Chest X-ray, PA view. Patient: 54 years old, sex M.
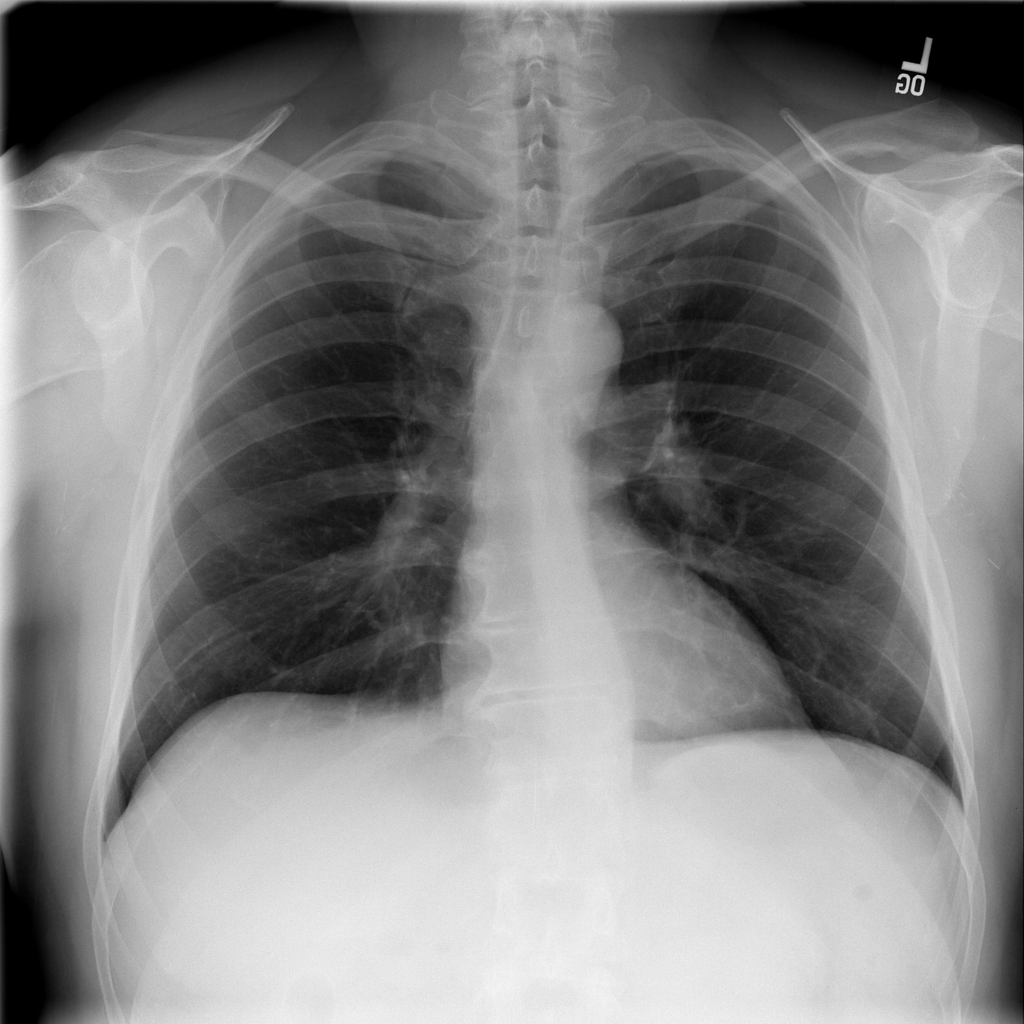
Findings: No Finding